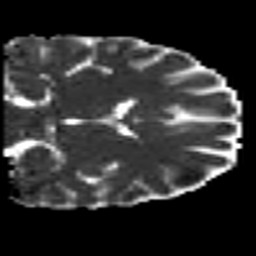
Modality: MD
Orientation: coronal
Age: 31
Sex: female
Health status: healthy
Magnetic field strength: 3 T
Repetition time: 7 s
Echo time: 0.0926 s